Field crop: tomato
Growth stage: 1
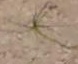
Species: cyperus